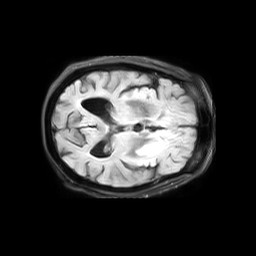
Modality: FLAIR
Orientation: axial
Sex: female
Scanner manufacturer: philips
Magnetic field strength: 3 T
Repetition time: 11 s
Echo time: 0.125 s